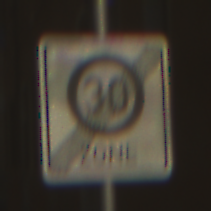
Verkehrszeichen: EndeZone30
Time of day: Midday
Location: Outdoor (Urban)
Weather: Clear
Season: NotSpecified
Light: Natural